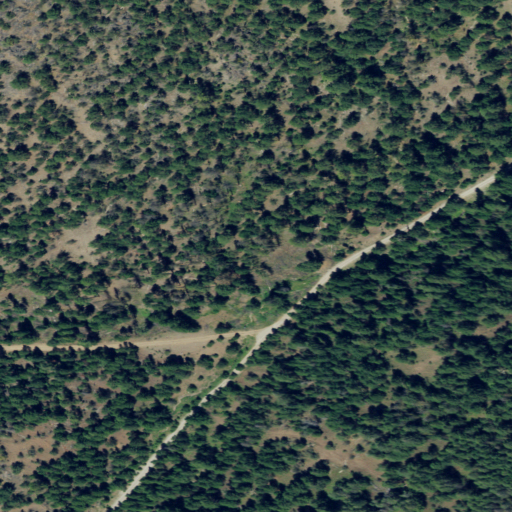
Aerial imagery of valley in Oregon named Elbow Canyon containing evergreen forest and shrub